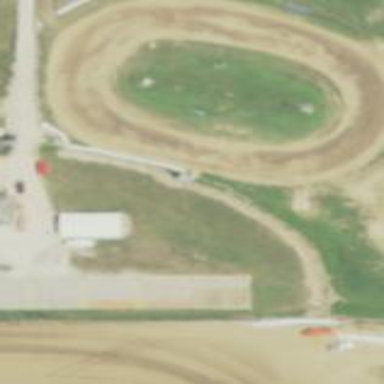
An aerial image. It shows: Motor sport raceway.